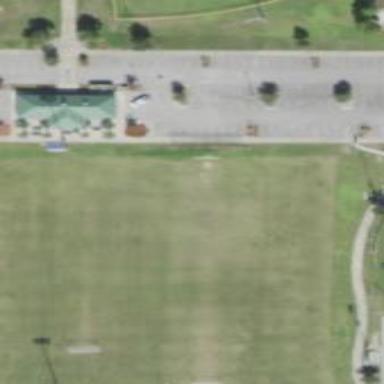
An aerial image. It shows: Grass pitch used for American football and soccer activities.